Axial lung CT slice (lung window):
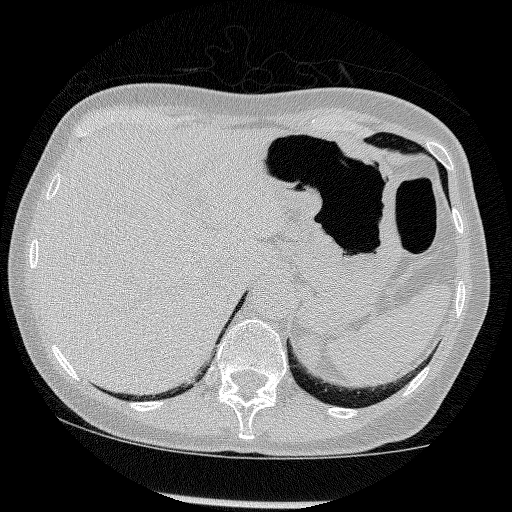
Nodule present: no